Question: I've made this very simple jsfiddle to show you this abnormal behaviour <URL>
In my application i'm using the same methods i've written here, .loadRawData() on the store, cause .loadData() doesn't fire the 'load' event.
I'm filling the store manually cause i've to filter some JSON data, compile it, and then insert to this store.
Anyway the problem doesn't seem to be in the store, since the Grid gets populated, you can click on 2 rows, but the data isn't displayed!

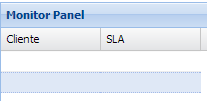
Answer: There was a typo in the properties in your columns. Required a capital 'I'
<URL>
<URL>